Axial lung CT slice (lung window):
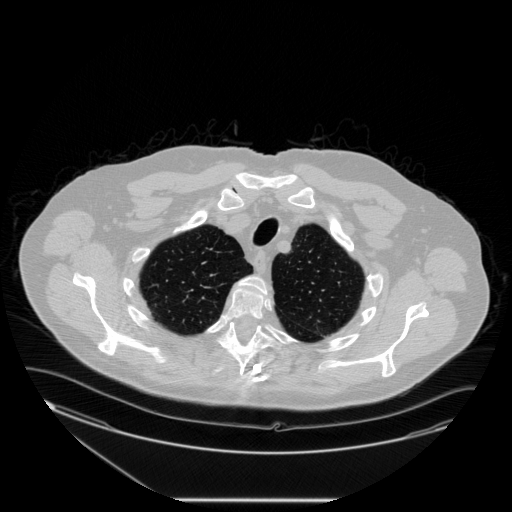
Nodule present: no